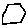
Label: hexagon